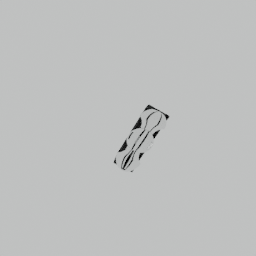
Label: mechanical